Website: ulta-beauty
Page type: customer-info-address
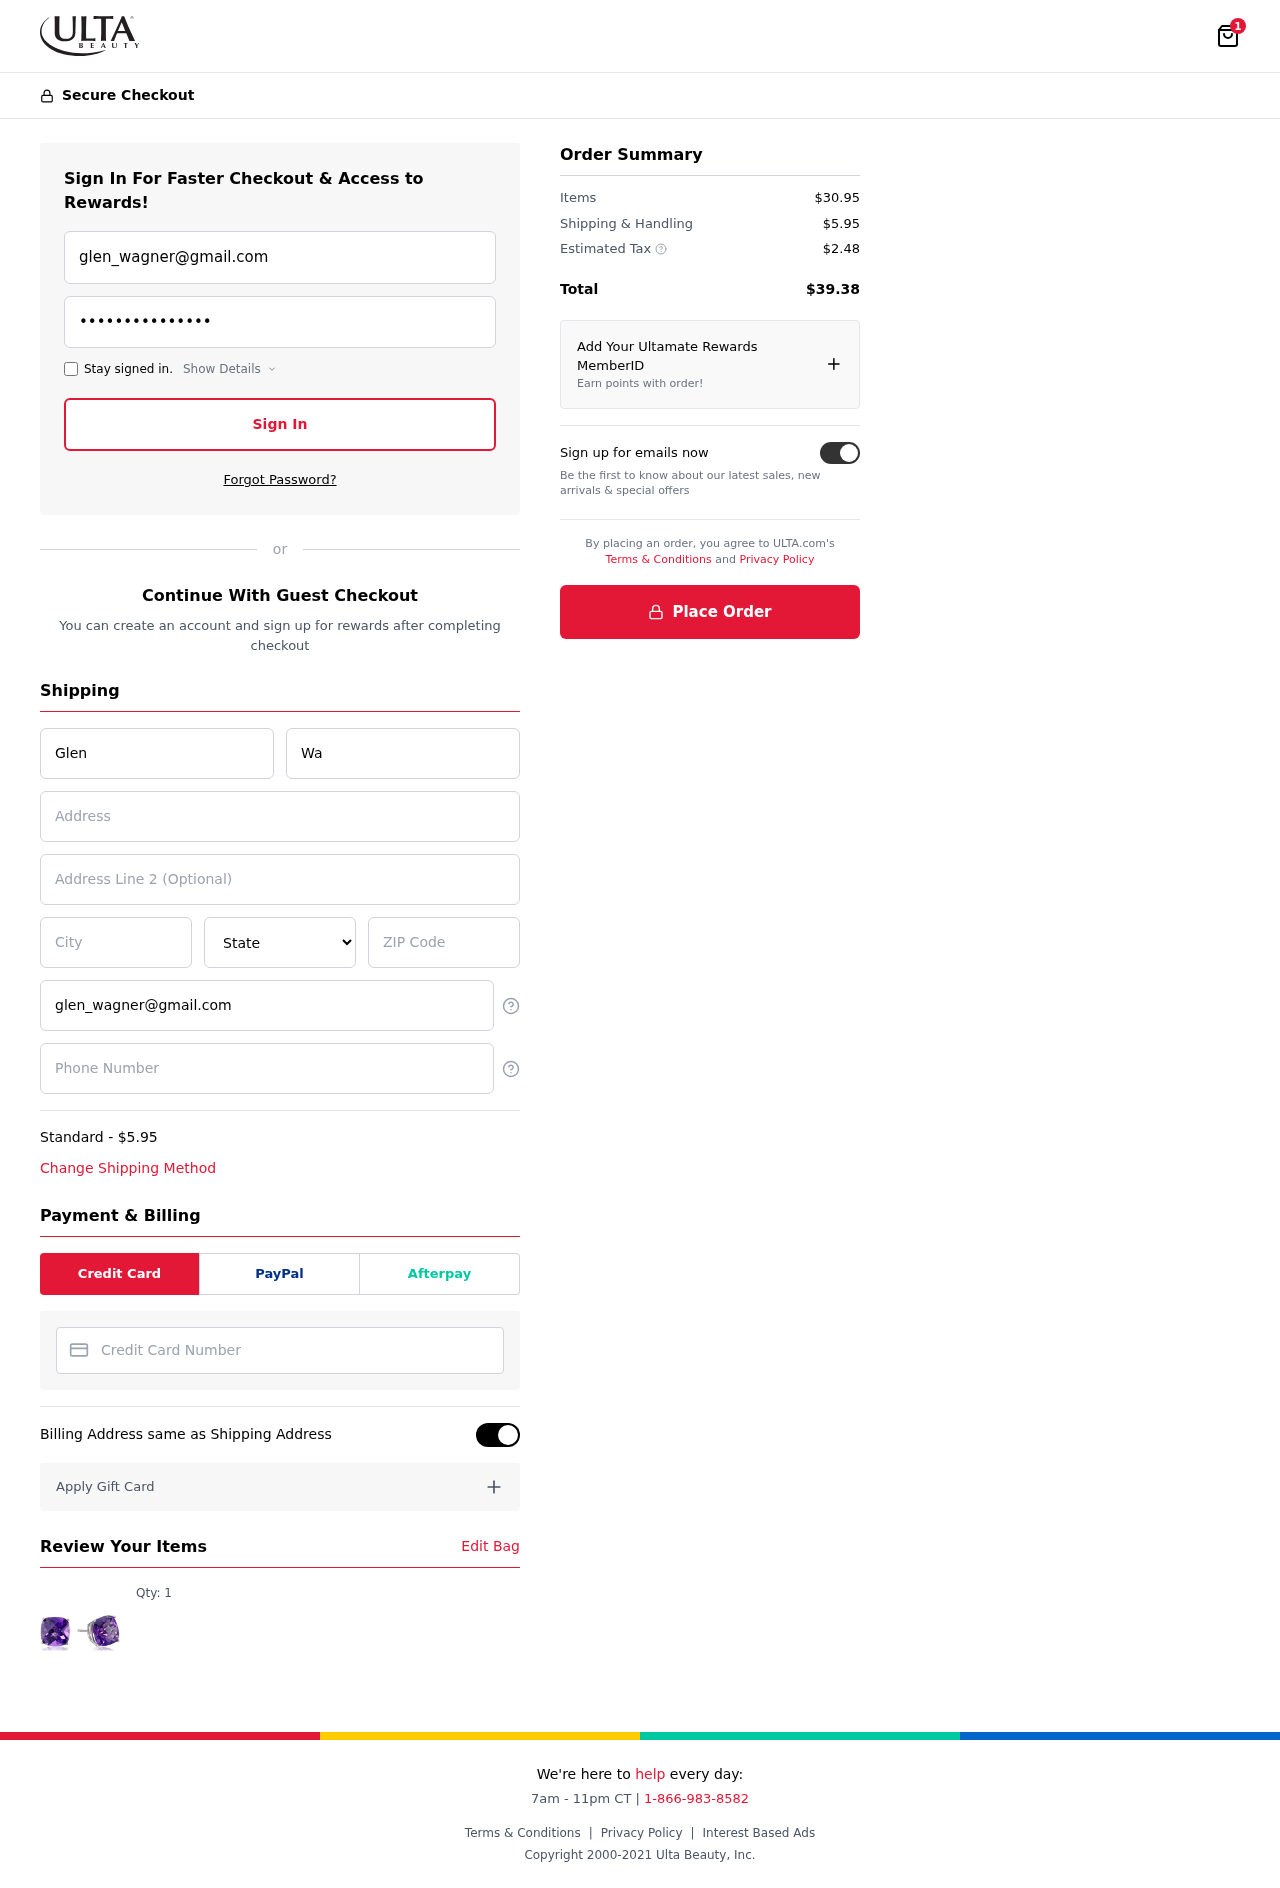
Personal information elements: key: PII_CARD_NUMBER
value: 4578 7452 5978 0314
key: PII_CITY
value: Kevinberg
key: PII_EMAIL
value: glen_wagner@gmail.com
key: PII_FIRSTNAME
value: Glen
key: PII_LASTNAME
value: Wagner
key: PII_PHONE
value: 7793953192
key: PII_POSTCODE
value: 66241
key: PII_STATE
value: Idaho
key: PII_STREET
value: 6591 Bradley Gardens Apt. 732
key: PII_STREET2
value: Apt. 015
Product elements: key: PRODUCT1_QUANTITY
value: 1
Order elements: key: ORDER_NUM_ITEMS
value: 1
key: ORDER_SHIPPING_COST
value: $5.95
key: ORDER_ITEMS_TOTAL
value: $30.95
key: ORDER_SHIPPING_COST2
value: $5.95
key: ORDER_TAX
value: $2.48
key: ORDER_TOTAL
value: $39.38